Current action and preconditions to check: trajectory_clear

Your task: For each precondition in the list above, predict whether it will hold at this action.

Consider the current scene as observed from the mobile robot's camera, and analyze the predicted future states of all dynamic agents (e.g., people, animals, vehicles, or any moving entities) within the NEXT SECOND.

IMPORTANT: Only answer "very likely" if you are absolutely certain—based on strong, clear evidence—that a dynamic agent will violate the precondition in the predicted future state. Do NOT answer "very likely" for unlikely, ambiguous, or low-probability risks.

Ask yourself for each precondition: Is there a high probability, with clear and convincing evidence, that the predicted future states of any dynamic agent will interfere with the predicted future state of the currently executing action within the NEXT SECOND, causing that precondition to fail?

Assess the risk level based on these predictions. Use "likely" or "very likely" if motions create a clear risk of interference.

Use "neutral" or "improbable" if agents are nearby but their predicted paths are clearly diverging or non-conflicting.

Failure Risk Categories: "very improbable", "improbable", "neutral", "likely", "very likely"

Answer Format: Output ONLY the probability_of_failure value from these categories: "very improbable", "improbable", "neutral", "likely", "very likely"

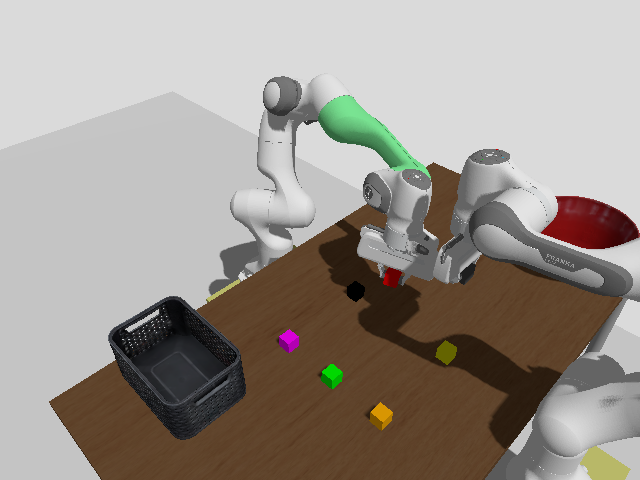

Answer: neutral